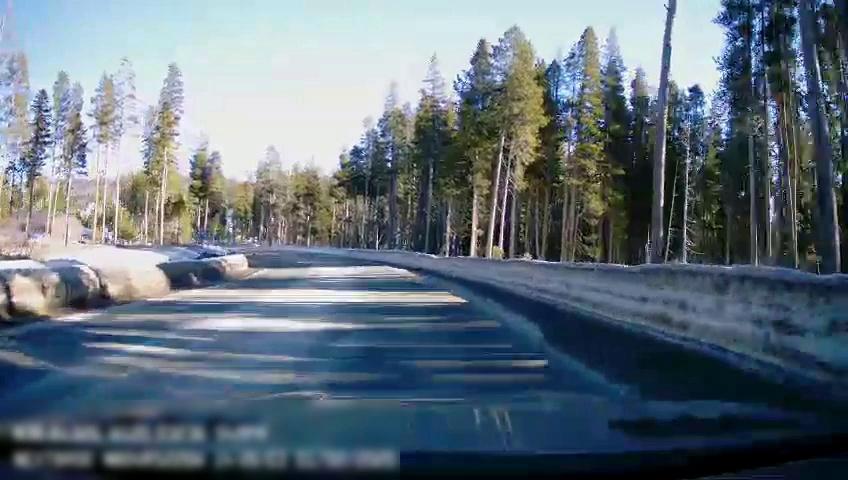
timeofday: Day
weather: Snowy
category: Drivable Space